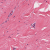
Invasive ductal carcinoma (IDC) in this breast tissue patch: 0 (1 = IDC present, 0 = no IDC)